RGB frame:
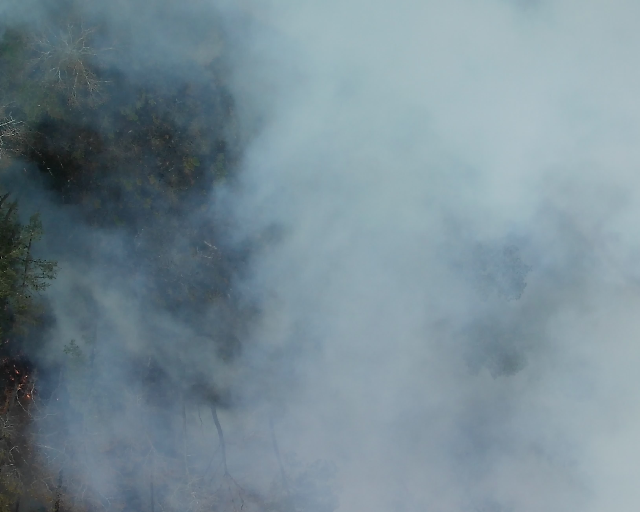
Thermal frame:
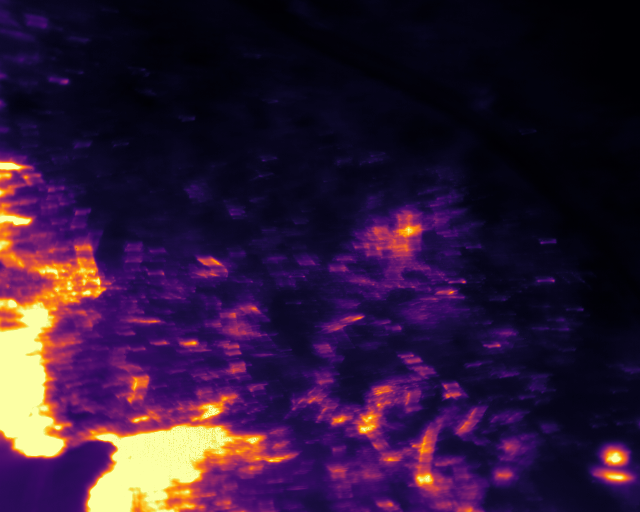
Captured: 2026-02-26 03:05:47
Pixels at or above 80 °C: 44635 (fraction of frame: 0.1362)